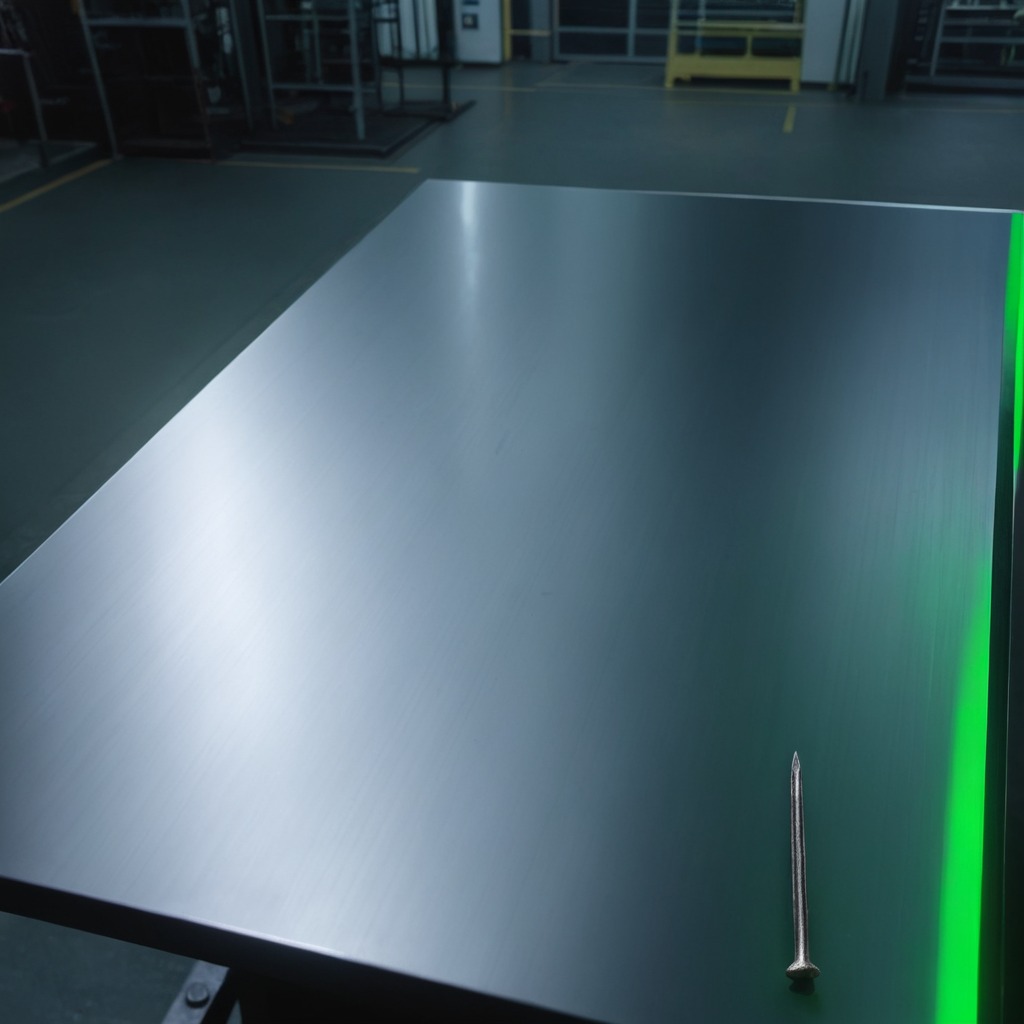
A nail is lying on a metal table in a machine shop under fluorescent lights.